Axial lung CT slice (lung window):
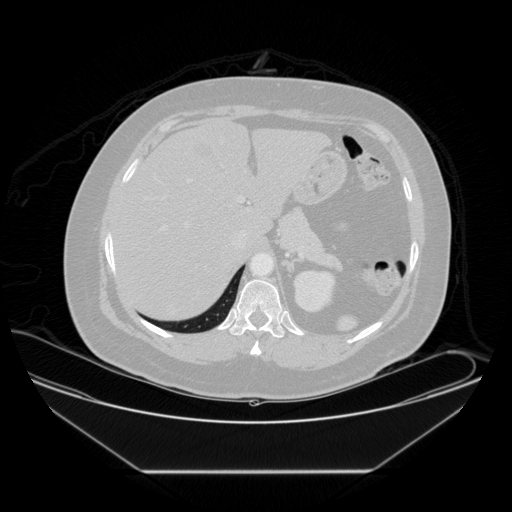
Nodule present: no